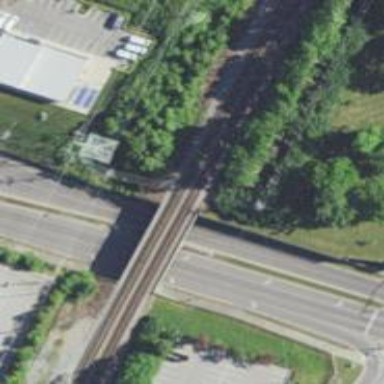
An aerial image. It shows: Bridge over railway line.